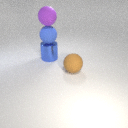
large blue metal cylinder to the left of large brown rubber sphere